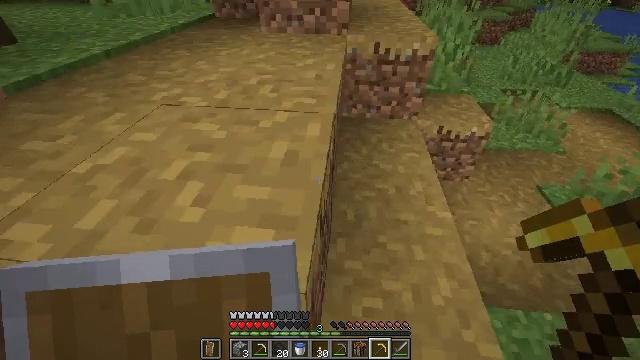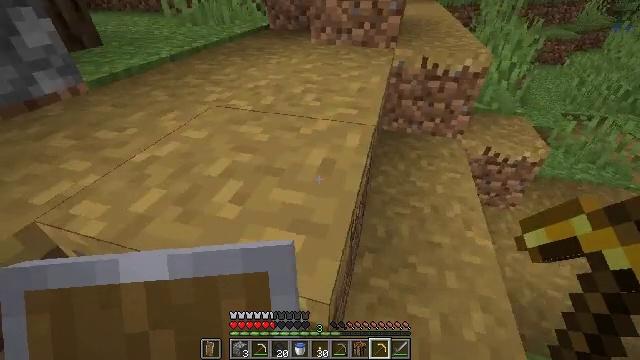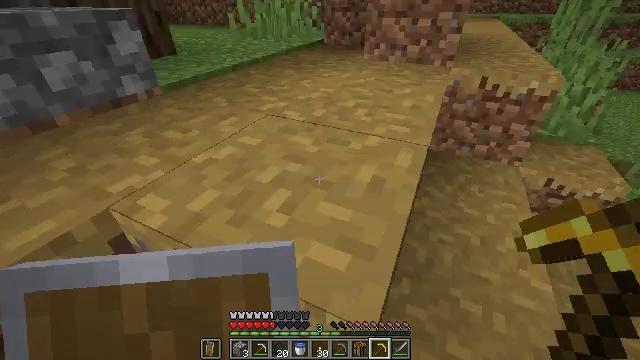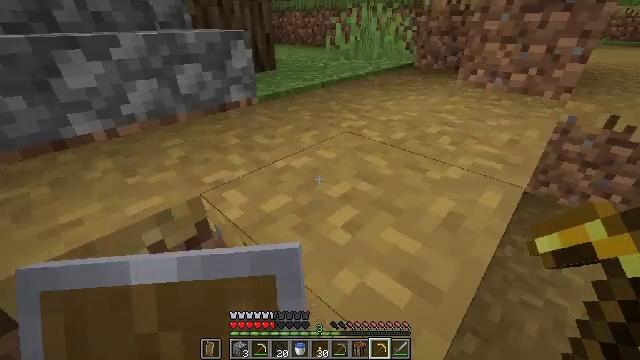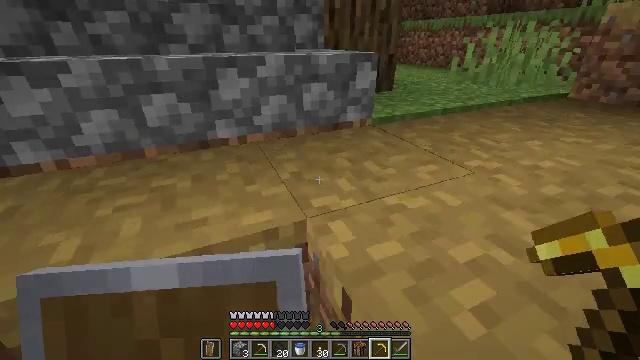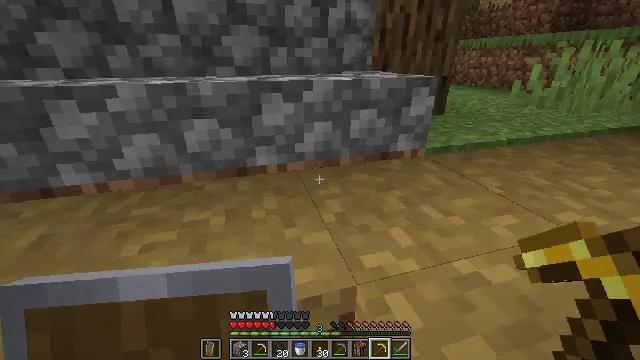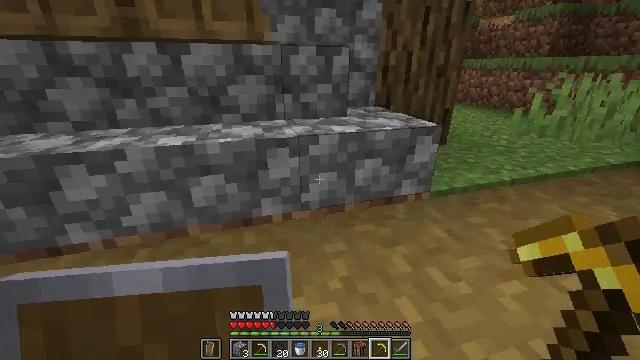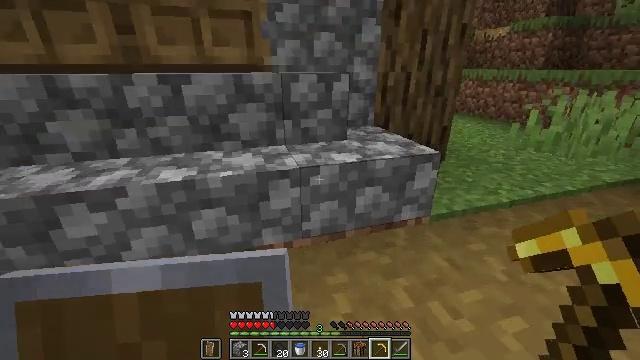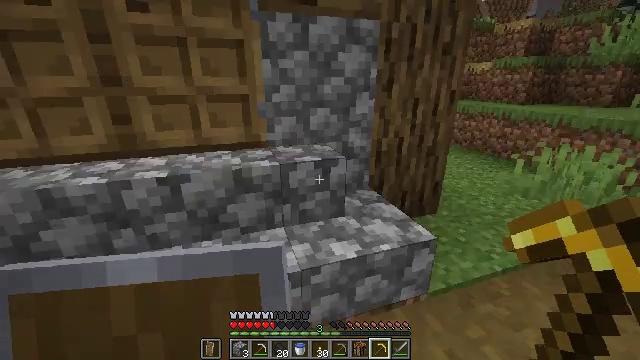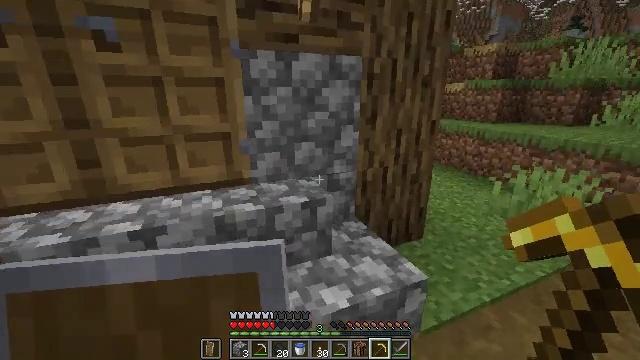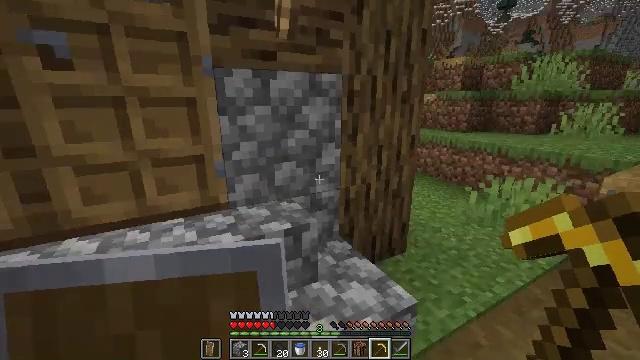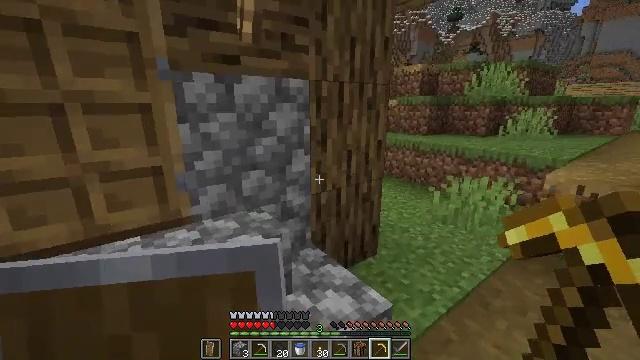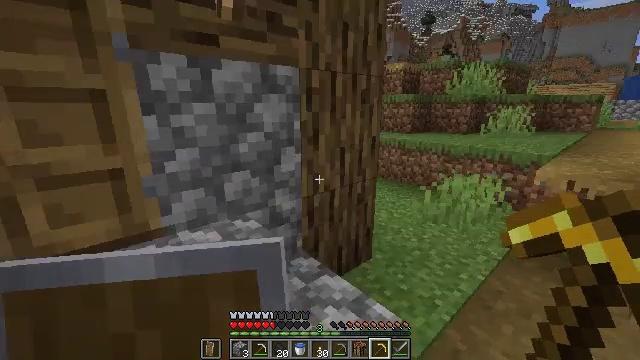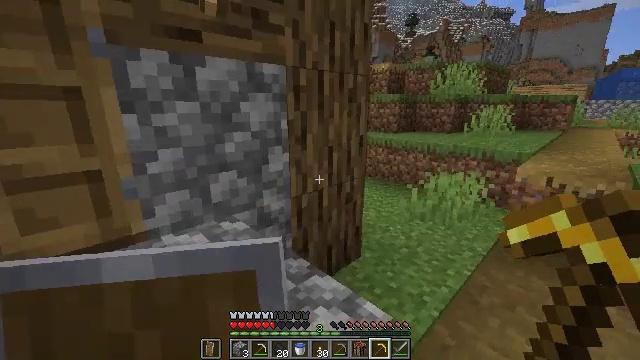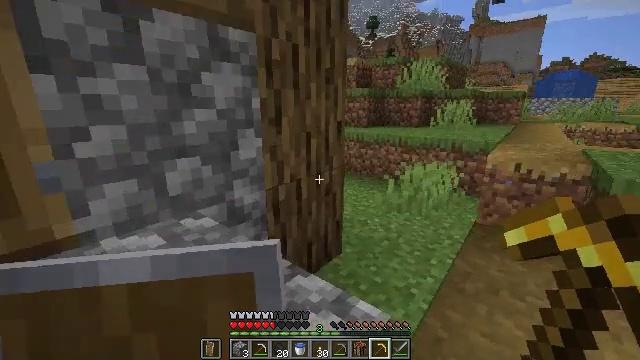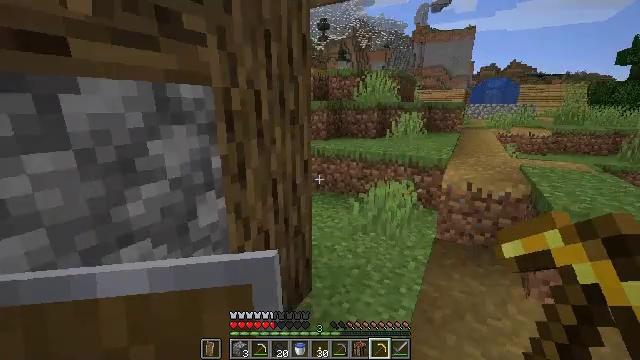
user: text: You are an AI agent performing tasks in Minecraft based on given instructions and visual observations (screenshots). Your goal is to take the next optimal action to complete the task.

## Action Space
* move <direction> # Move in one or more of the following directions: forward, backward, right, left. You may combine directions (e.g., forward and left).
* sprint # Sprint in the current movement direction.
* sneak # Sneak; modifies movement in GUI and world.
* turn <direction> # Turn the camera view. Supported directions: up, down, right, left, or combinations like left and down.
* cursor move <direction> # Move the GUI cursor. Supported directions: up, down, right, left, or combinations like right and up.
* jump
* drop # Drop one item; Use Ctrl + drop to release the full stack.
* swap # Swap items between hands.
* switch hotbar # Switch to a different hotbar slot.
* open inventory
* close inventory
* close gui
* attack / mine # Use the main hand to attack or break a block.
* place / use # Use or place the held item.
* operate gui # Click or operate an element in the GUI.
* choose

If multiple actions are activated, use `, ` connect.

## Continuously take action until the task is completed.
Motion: motion action
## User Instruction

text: Break the grass block.
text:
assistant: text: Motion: move forward, turn left and up
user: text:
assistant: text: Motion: move forward, turn left and up
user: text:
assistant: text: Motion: move forward, turn left and up
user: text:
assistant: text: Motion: move forward, turn left and up
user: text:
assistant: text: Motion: move forward, turn left and up
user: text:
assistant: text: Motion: move forward, turn up, jump
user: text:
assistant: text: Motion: move forward, jump
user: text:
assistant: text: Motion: move forward, turn right and up, jump
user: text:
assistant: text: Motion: move forward, turn right and up, jump
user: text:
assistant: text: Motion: move forward, turn right and up, jump
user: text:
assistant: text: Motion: move forward, turn right
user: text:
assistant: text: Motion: move forward, turn right
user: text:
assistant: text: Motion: move forward, turn right
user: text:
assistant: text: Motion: move forward, turn right
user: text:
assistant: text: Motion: move forward, turn right
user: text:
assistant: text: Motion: move forward, turn right
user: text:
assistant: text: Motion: move forward, turn right
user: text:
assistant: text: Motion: move forward
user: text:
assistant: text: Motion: move forward
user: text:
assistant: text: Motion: move forward
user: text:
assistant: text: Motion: move forward
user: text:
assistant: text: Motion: move forward
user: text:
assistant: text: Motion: move forward
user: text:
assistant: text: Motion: move forward
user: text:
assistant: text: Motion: move forward
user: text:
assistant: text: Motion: move forward
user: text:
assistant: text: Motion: move forward
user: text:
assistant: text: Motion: move forward
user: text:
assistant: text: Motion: move forward
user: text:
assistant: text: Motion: move forward